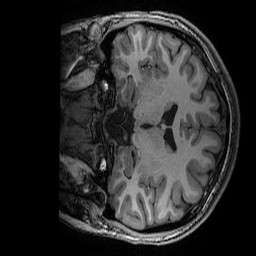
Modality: T1w
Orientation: coronal
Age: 18
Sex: female
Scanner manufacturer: ge
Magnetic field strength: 3 T
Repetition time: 0.007 s
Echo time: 0.00342 s